Aerial crown-view tile of a tropical tree (Barro Colorado Island, Panama), acquired 20250512:
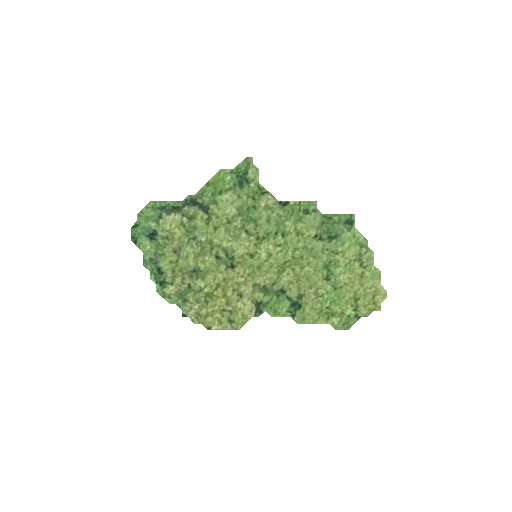
Species: Prioria copaifera
GBIF accepted scientific name: Prioria copaifera
Crown area: 40.874 m²